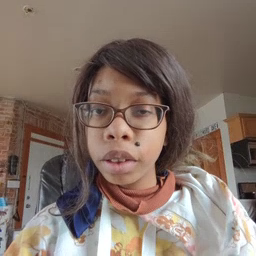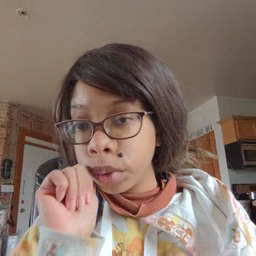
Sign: tomorrow